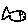
Label: fish